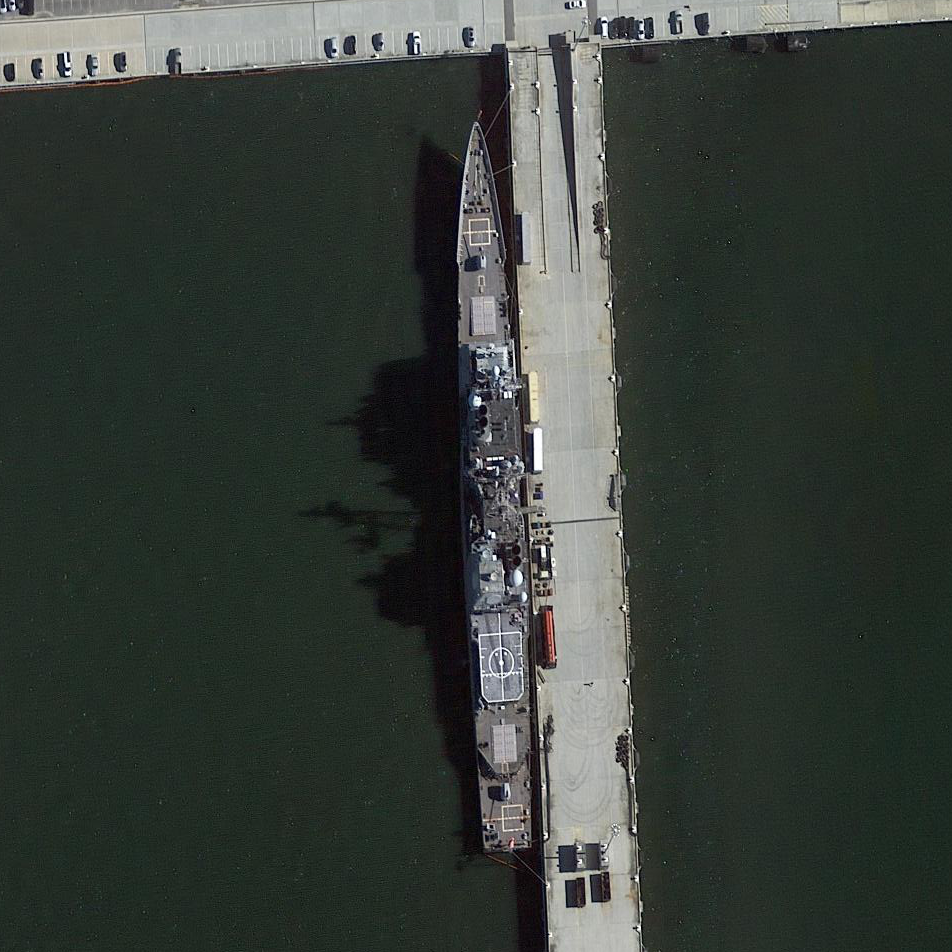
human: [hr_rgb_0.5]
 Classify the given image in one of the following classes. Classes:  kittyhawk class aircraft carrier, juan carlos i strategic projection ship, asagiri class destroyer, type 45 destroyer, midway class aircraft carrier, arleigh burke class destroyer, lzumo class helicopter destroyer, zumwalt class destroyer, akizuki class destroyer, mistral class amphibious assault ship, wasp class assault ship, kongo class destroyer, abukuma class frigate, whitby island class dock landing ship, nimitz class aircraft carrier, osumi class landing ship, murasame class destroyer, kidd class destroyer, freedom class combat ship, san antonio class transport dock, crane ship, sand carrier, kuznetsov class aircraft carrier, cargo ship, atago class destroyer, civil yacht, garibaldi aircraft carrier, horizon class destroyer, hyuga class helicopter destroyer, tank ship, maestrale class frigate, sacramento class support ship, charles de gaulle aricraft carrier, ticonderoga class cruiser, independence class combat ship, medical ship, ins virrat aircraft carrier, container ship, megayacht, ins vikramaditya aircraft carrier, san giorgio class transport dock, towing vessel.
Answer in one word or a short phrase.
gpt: Ticonderoga class cruiser